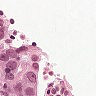
Metastatic tissue present: yes